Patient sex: F
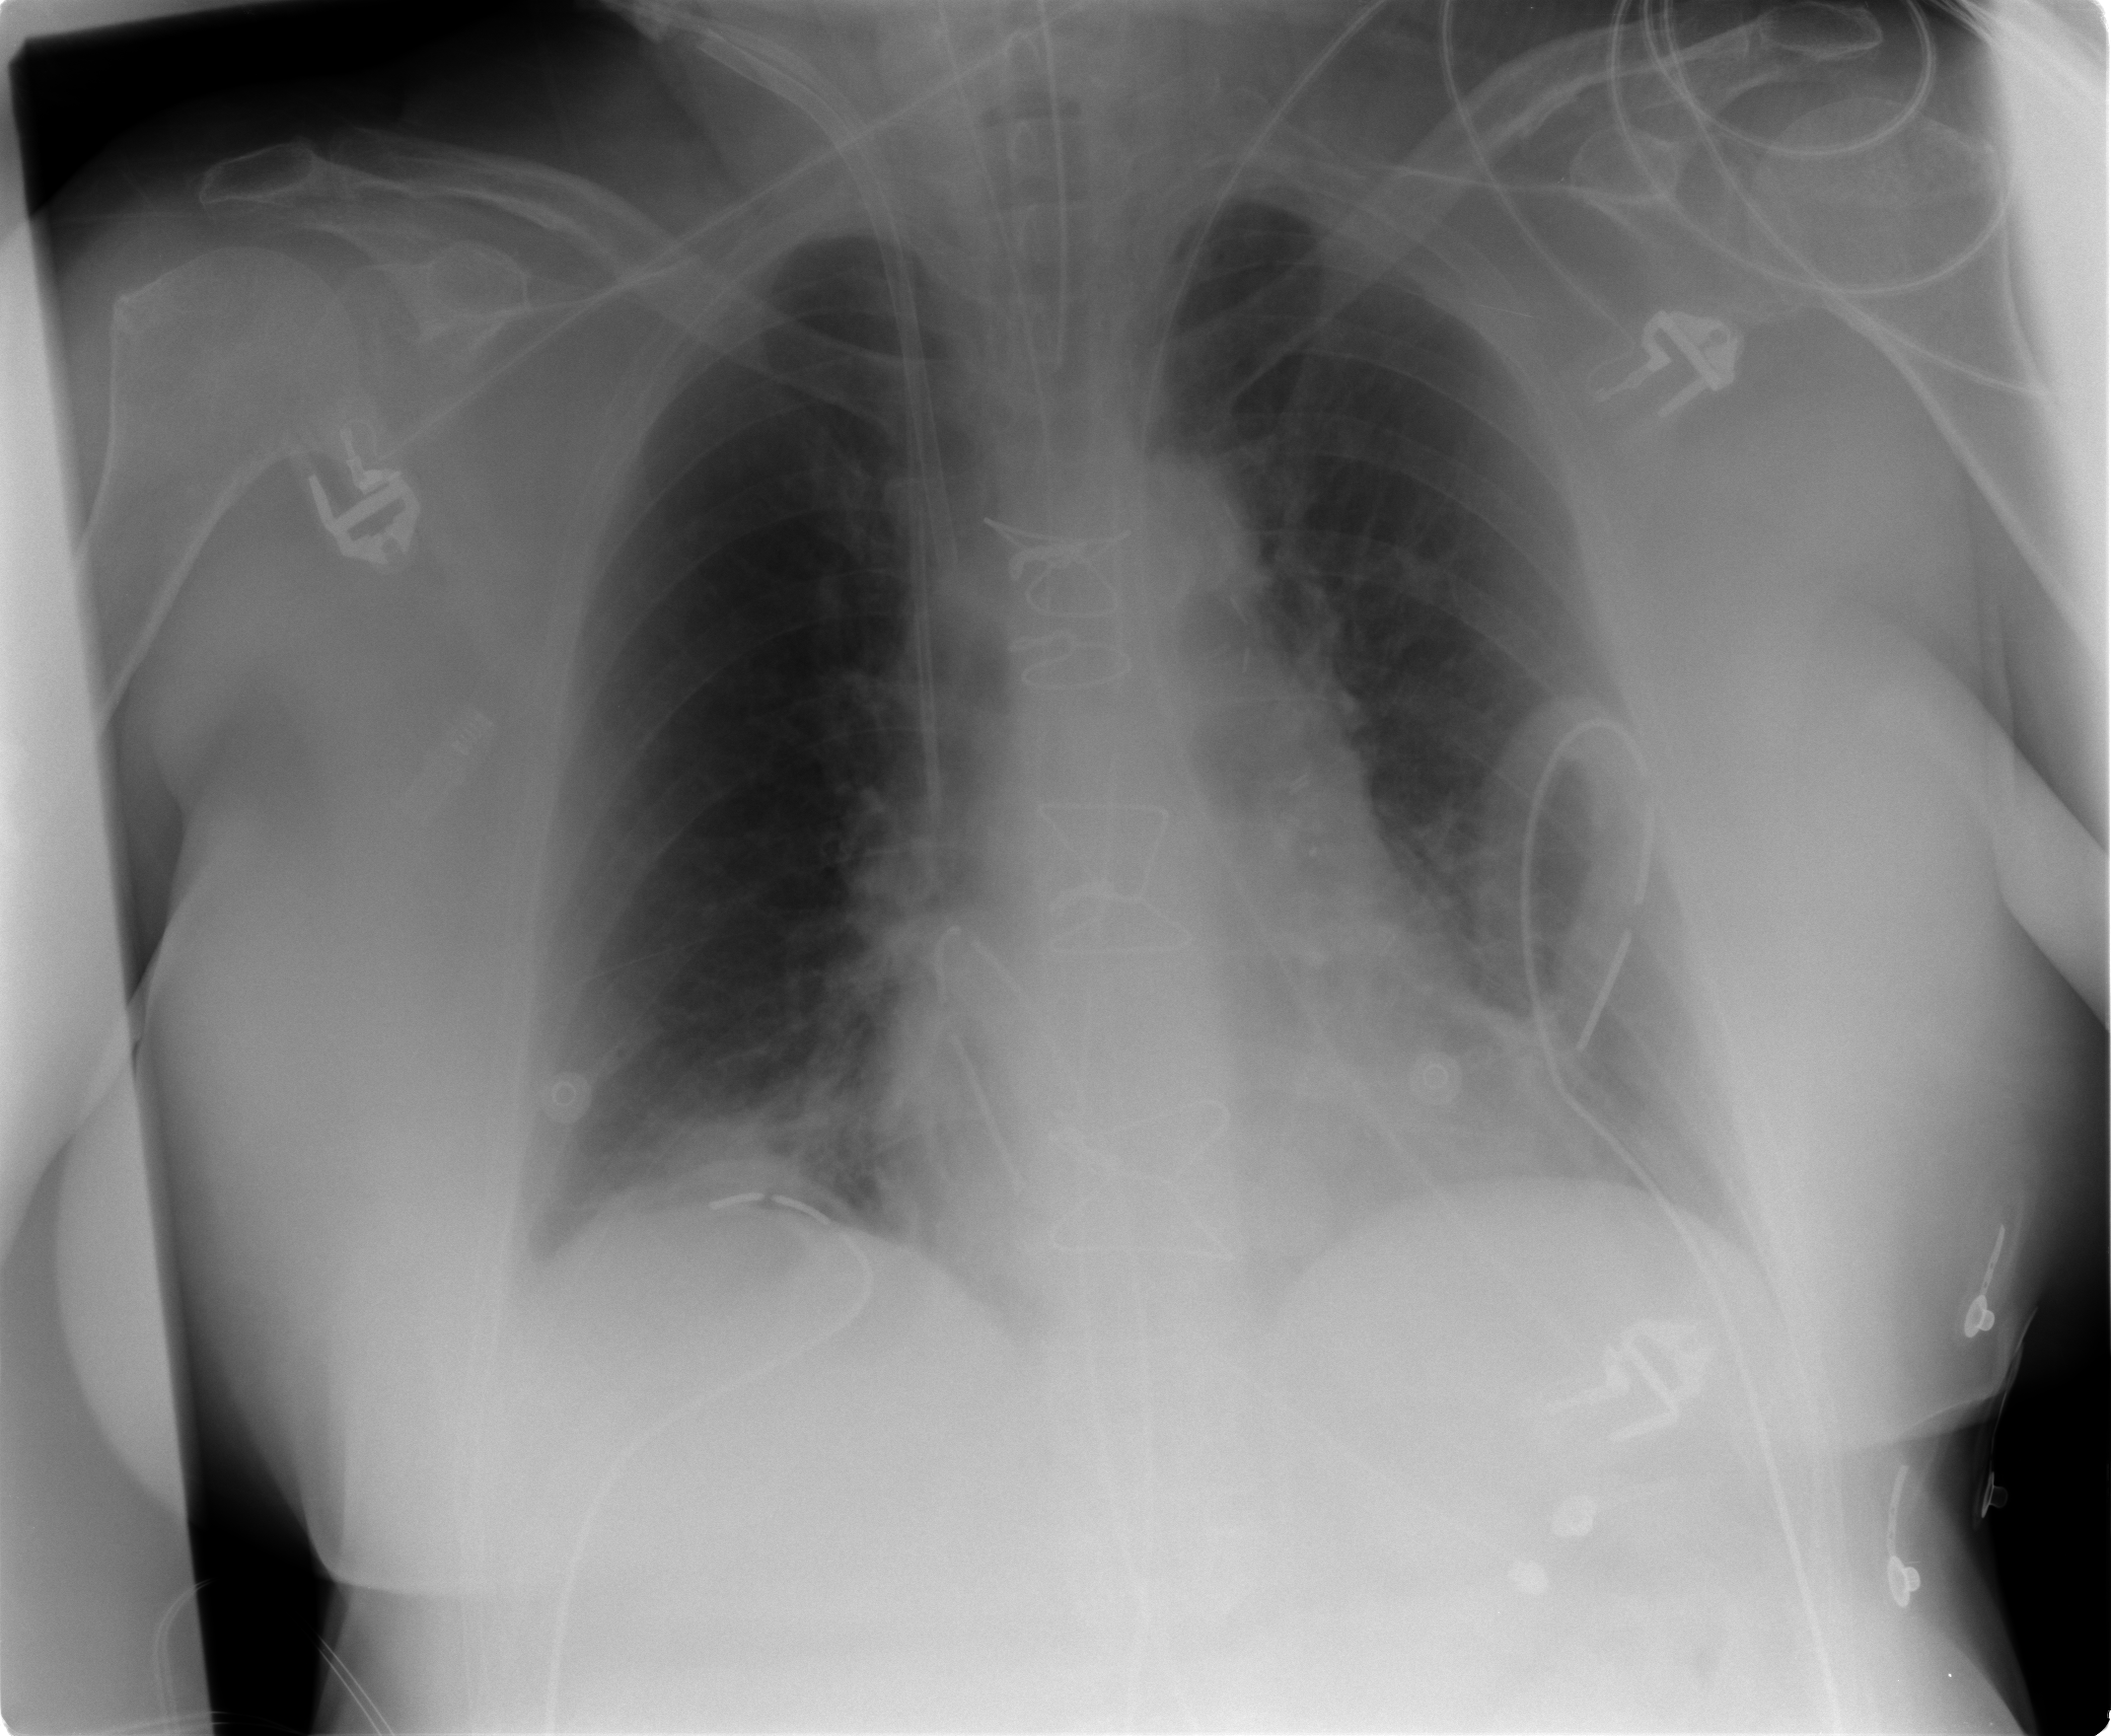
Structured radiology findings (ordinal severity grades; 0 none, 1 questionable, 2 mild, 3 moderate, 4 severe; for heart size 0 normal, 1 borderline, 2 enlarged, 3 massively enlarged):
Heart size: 0
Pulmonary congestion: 0
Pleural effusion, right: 1
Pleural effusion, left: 1
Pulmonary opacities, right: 0
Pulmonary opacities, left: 0
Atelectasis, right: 2
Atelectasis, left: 2